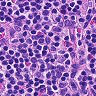
Metastatic tissue present: no